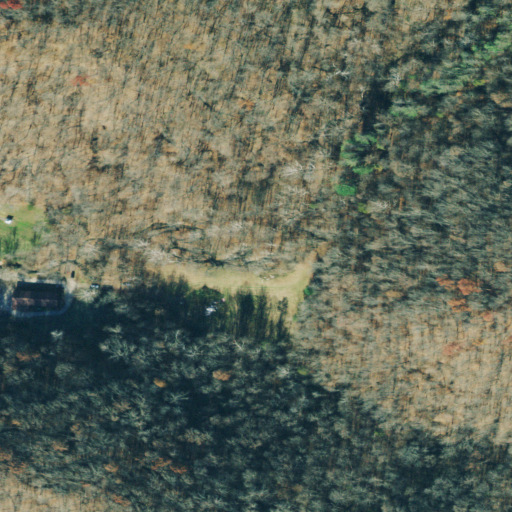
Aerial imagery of valley in Ohio named Hungry Hollow containing deciduous forest, mixed forest, pasture, and low intensity development